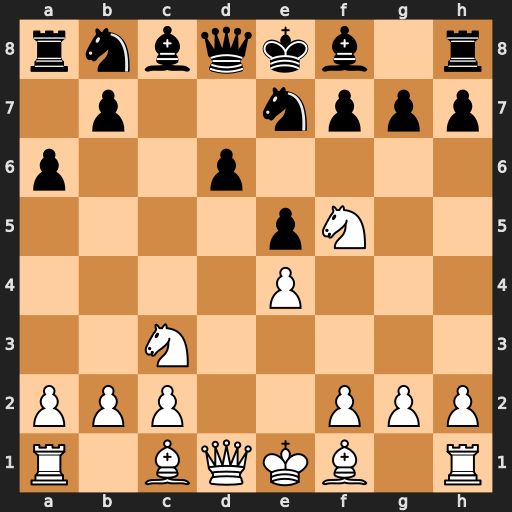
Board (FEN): rnbqkb1r/1p2nppp/p2p4/4pN2/4P3/2N5/PPP2PPP/R1BQKB1R
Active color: w
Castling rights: KQkq
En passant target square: -
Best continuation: Nxd6+ Qxd6 Qxd6